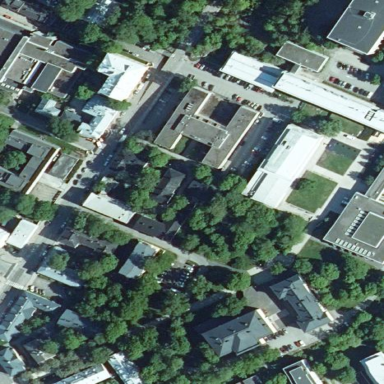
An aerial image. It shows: View of city block.